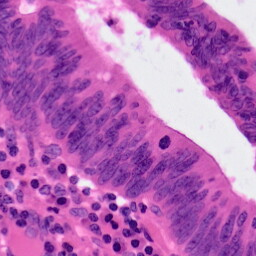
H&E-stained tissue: Colon